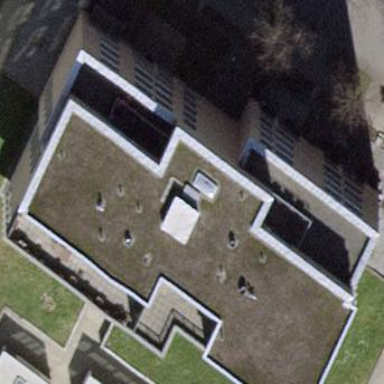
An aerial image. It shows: White apartment building with flat grey roof.